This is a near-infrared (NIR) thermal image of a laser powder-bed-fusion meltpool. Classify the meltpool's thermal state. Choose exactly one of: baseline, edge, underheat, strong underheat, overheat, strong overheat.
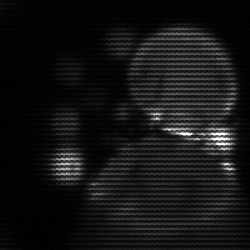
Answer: edge